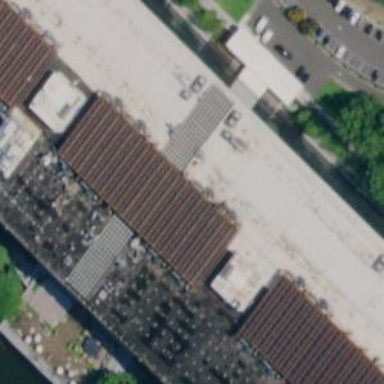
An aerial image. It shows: Commercial building.